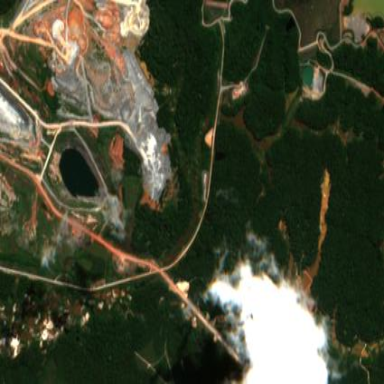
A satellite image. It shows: Quarry area.